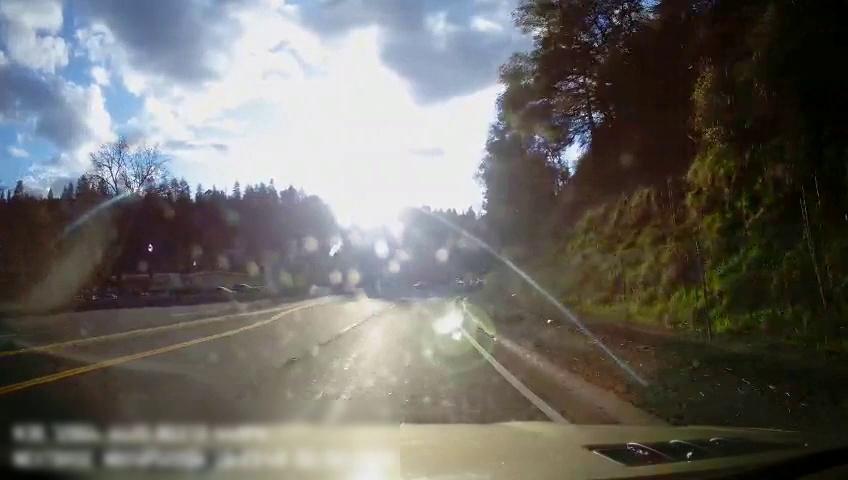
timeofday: Day
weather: Sunny
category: Drivable Space
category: Lanes | Current Lane
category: Lanes | Opposite Lane
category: Lanes | Opposite Lane
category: Lanes | Opposite Lane
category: Lanes | Current Lane
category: Lanes | Current Lane
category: Lanes | Opposite Lane